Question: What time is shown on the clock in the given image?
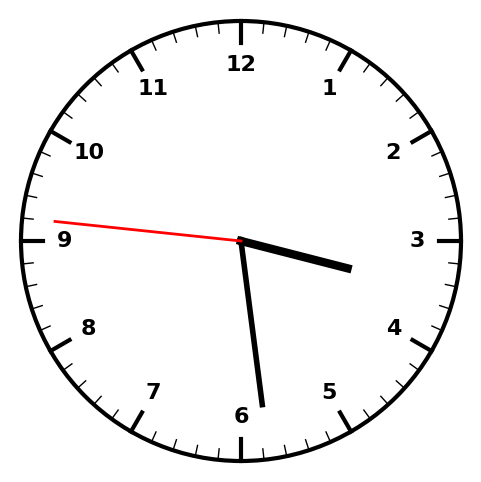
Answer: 03:28:46